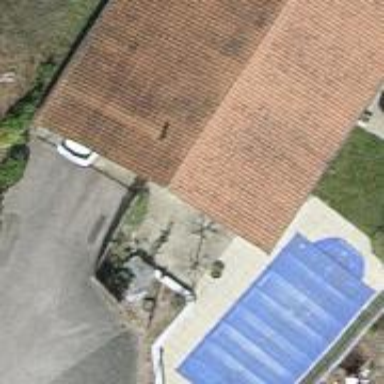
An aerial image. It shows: Swimming pool located in leisure land.